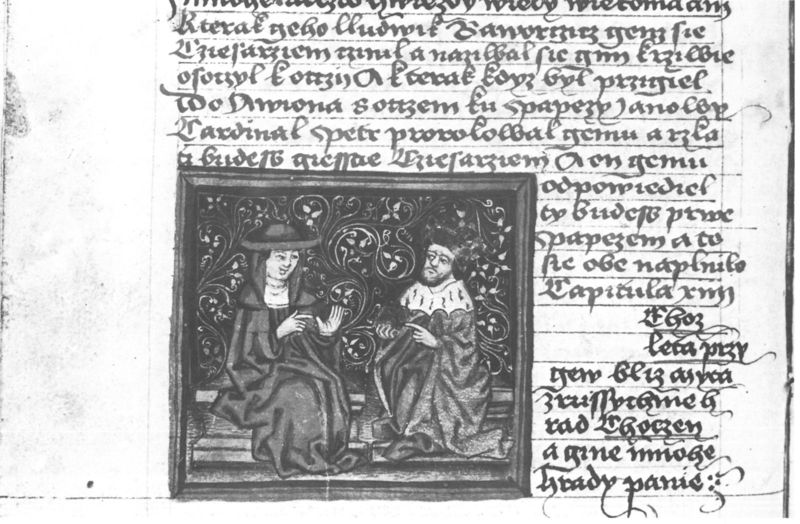
Titel: Die Autobiographie Karl IV. Tschechische Handschrift, geschrieben von Johannes de Rudnitz
Institution: Wien, Österreichische Nationalbibliothek
Schlagwörter: hand, mann, umhang, weiß, sitzen, blumen, finger, frau, grau, holz, hut, männer, reden, schwarz, zeichnung, gespräch, ornament, alt, bibel, falten, hermelin, kragen, pelz, rahmen, bild, hände, geistlicher, gewand, kutte, mantel, reich, paar, pflanze, gotik, ranken, schrift, papier, unterhaltung, zwei, linien, bank, figuren, treppen, bischof, könig, ornamente, sitzt, verzierung, robe, deutsch, buch, schwarzweiss, seite, illustration, text, buchstaben, nonne, gestik, hallo, buchseite, schnörkel, pelzmantel, mittelalter, priester, mönch, zeilen, miniatur, fraktur, handschrift, abbildung, gewandfalten, ornat, hexe, zeile, latein, schwatz, berater, rat, ratschlag, buchillustration, buchmalerei, minne, liniert, gestikulieren, minuskel, bildfeld, pflanzenranken, stundenbuch, konversation, illumination, faksimile, buchkunst, anzählen, spricht, mantelfalten, lmao